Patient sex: F
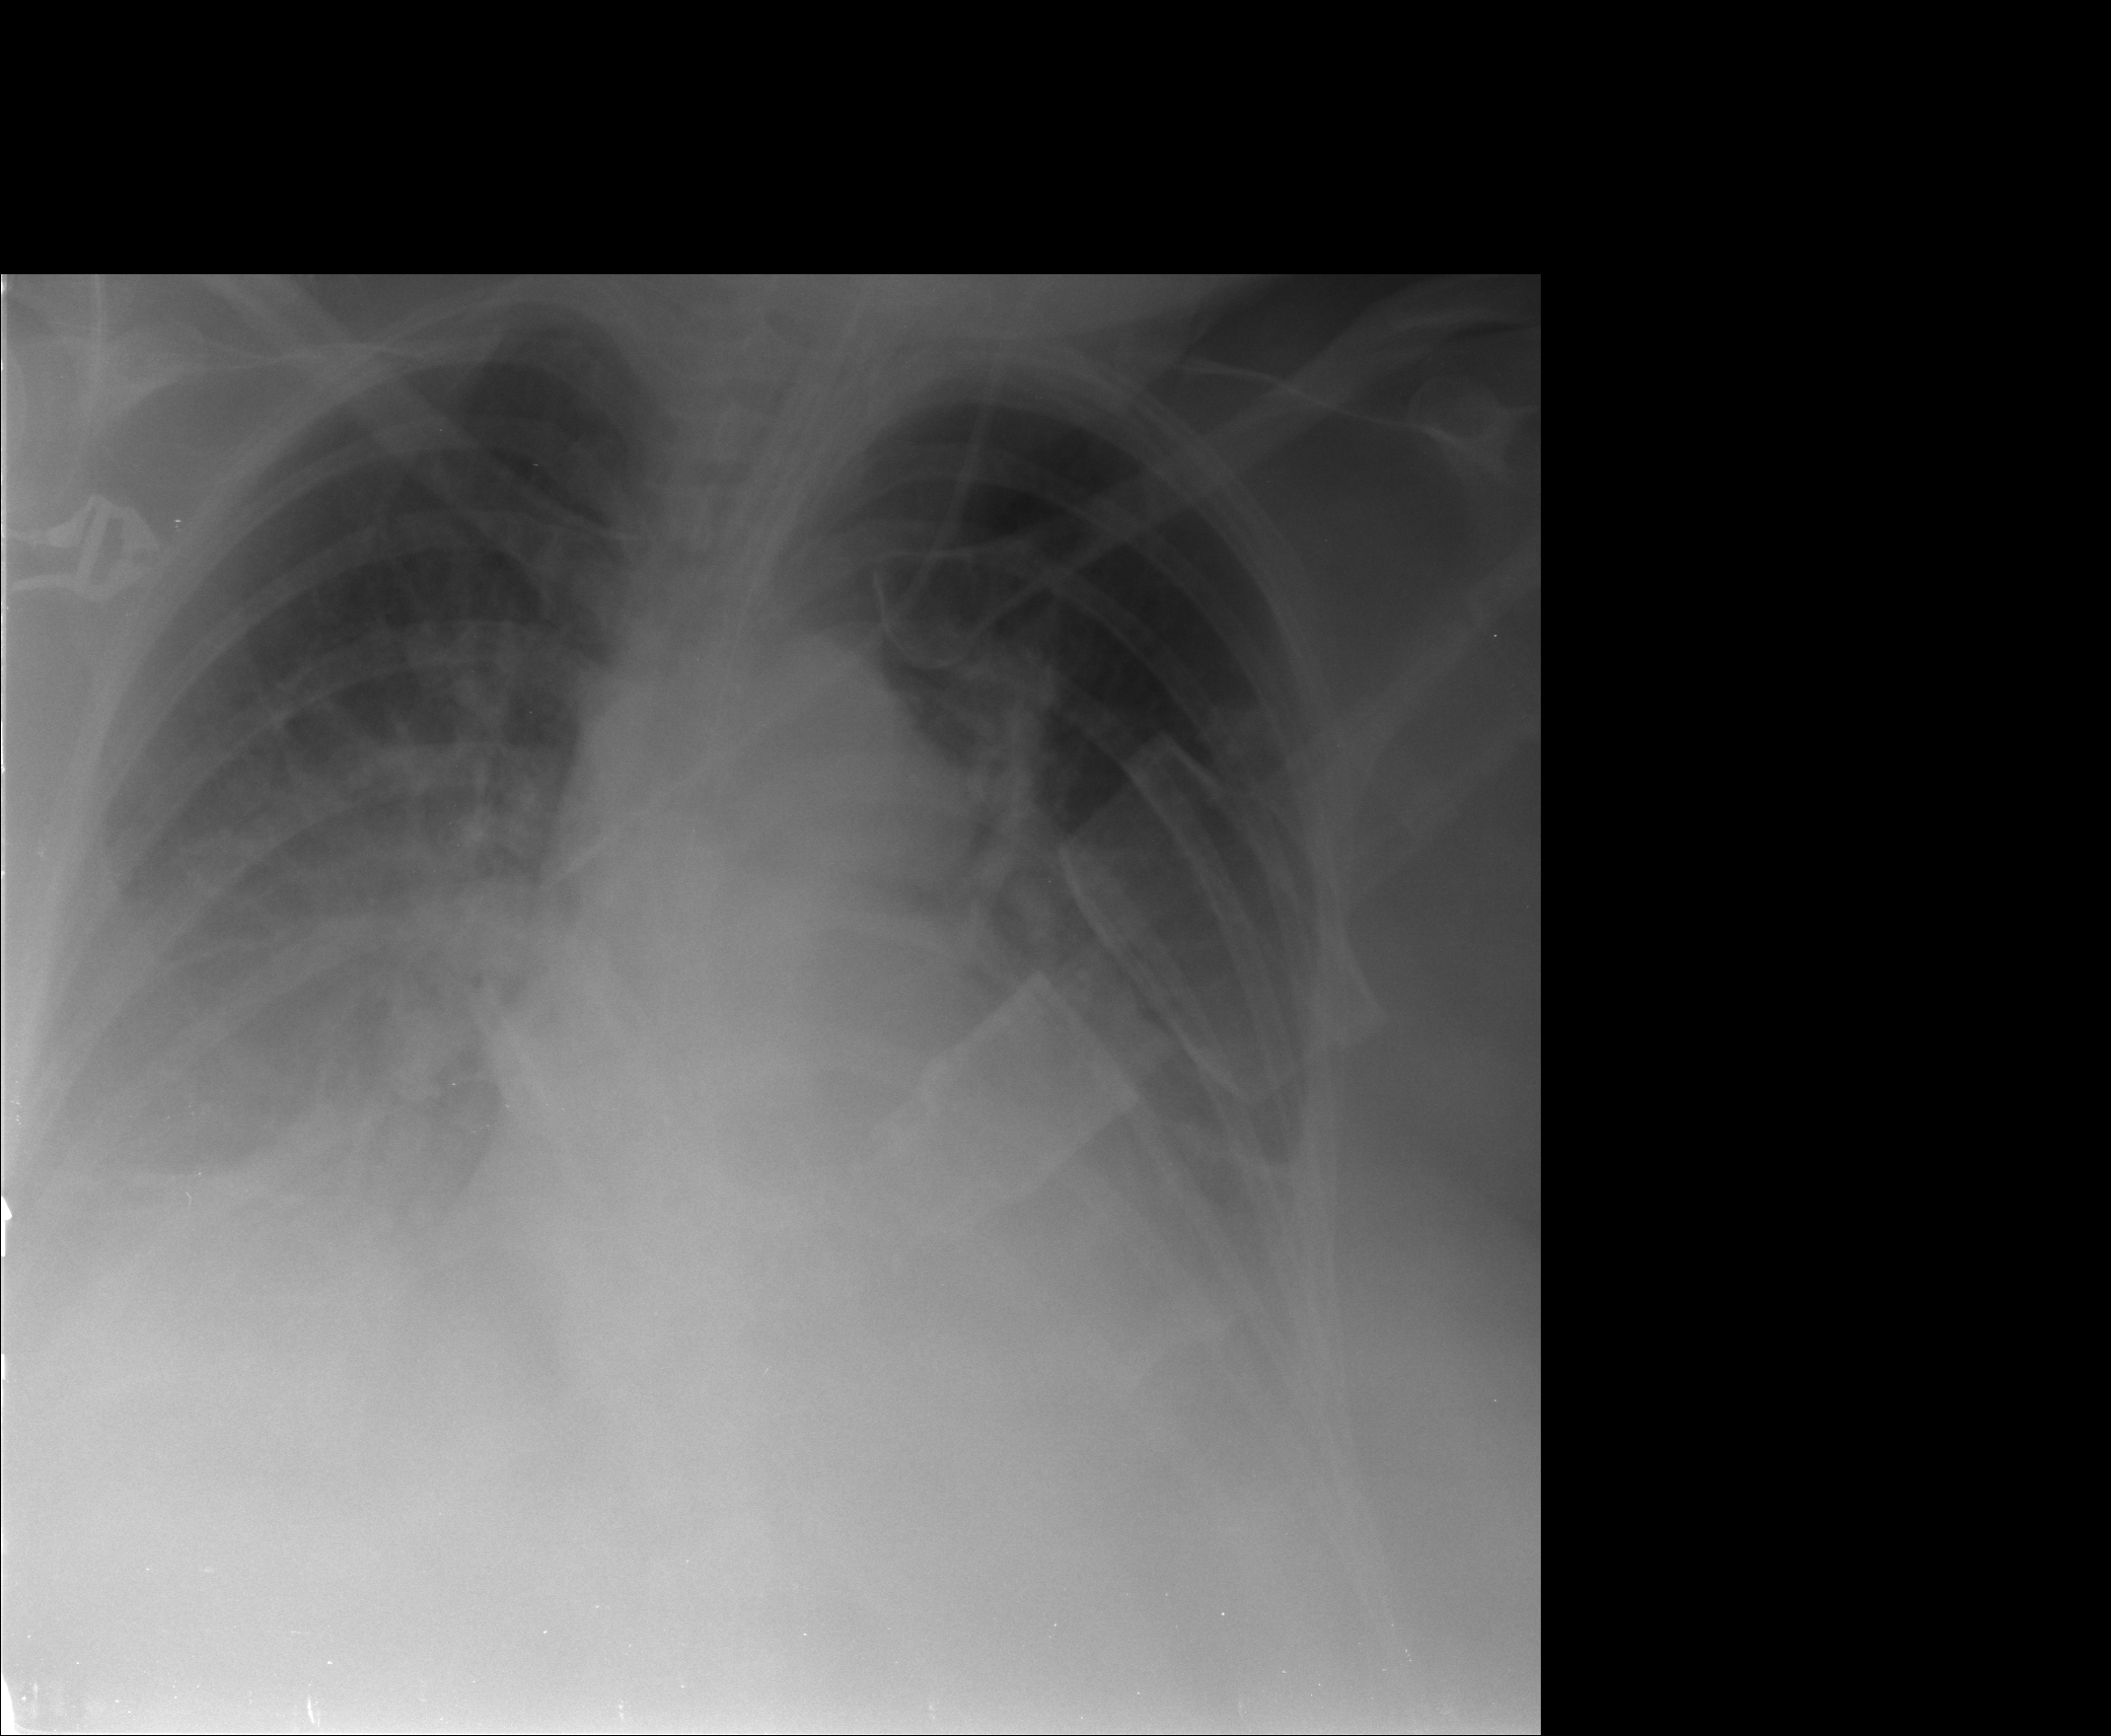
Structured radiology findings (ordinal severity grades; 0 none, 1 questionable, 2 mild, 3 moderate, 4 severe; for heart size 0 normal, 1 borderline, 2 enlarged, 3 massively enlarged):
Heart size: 0
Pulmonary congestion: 3
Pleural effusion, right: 3
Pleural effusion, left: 3
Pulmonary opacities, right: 2
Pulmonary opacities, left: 2
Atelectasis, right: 3
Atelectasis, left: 3